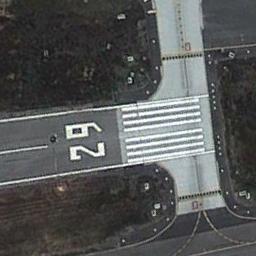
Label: runway